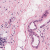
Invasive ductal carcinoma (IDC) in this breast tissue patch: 1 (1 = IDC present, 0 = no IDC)